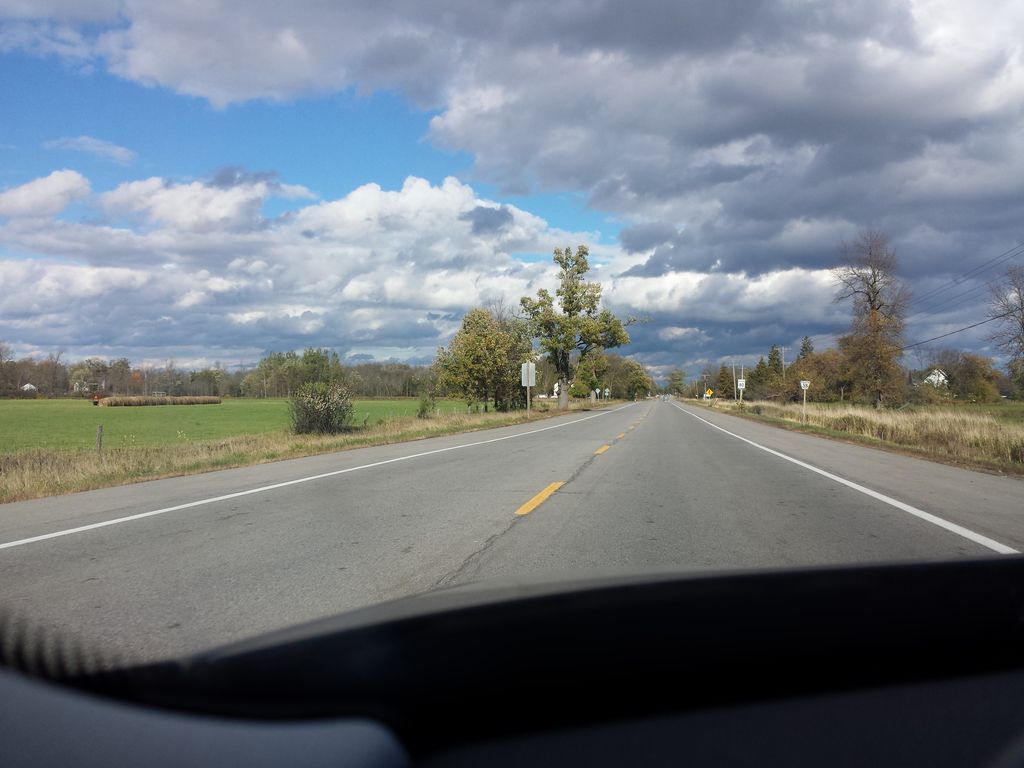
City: ottawa-gatineau